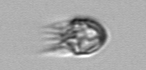
Label: Ciliophora